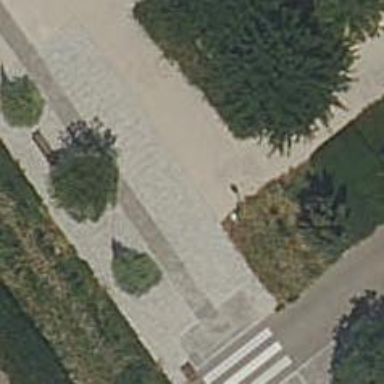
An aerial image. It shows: Footway.